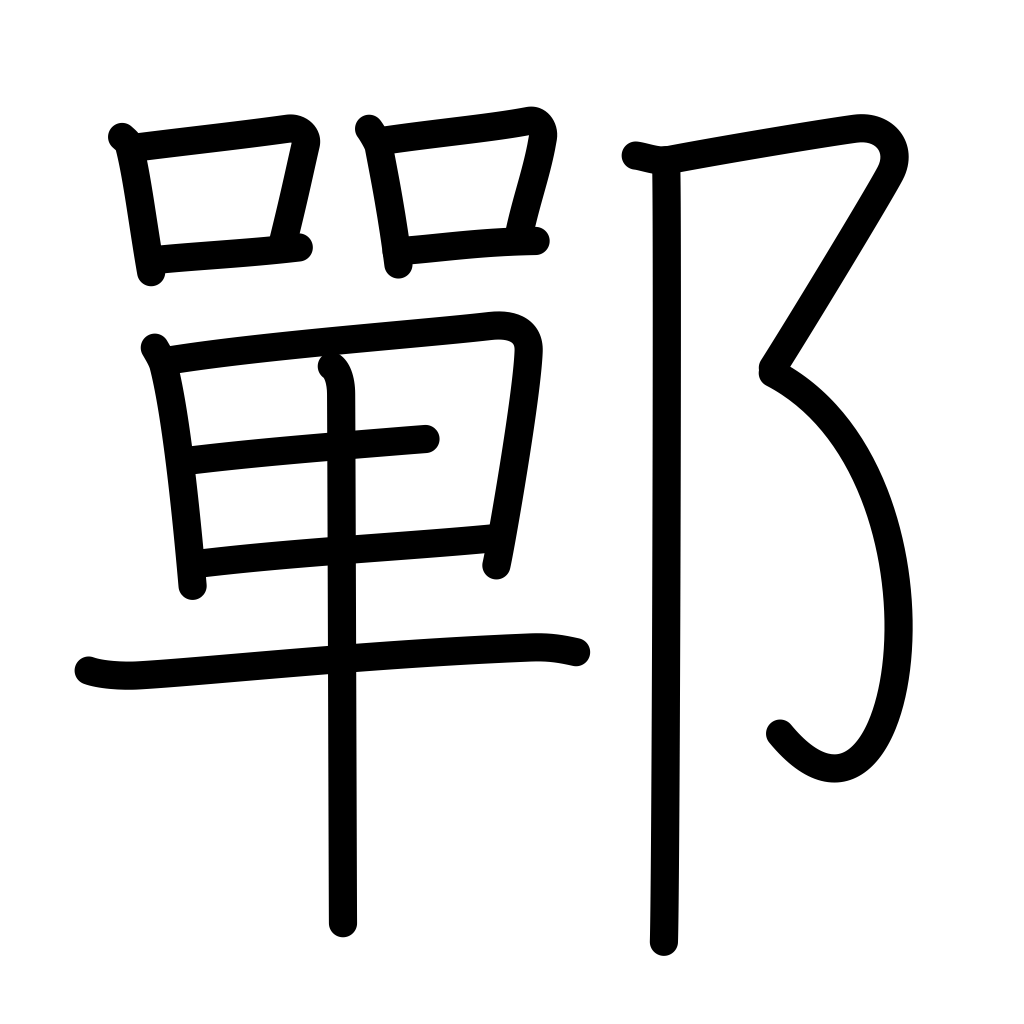
Meaning: place name